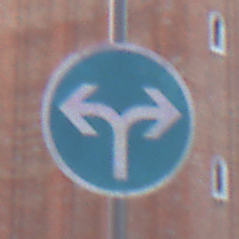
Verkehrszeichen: VorgeschriebeneFahrtrichtungRechtsOderLinks
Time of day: SunriseSunset
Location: Outdoor (Urban)
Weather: PartlyCloudy
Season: NotSpecified
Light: Natural